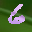
Label: 6